Field crop: maize
Growth stage: 1
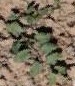
Species: convolvulus